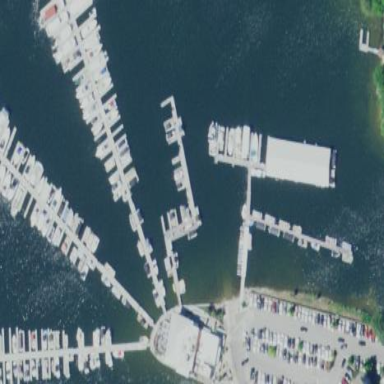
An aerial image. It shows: Marina on leisure land.